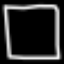
Label: square